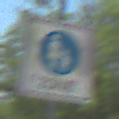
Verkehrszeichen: BeginnFussgaengerzone
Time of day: Midday
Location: Outdoor (Nature)
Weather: Clear
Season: NotSpecified
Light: Natural